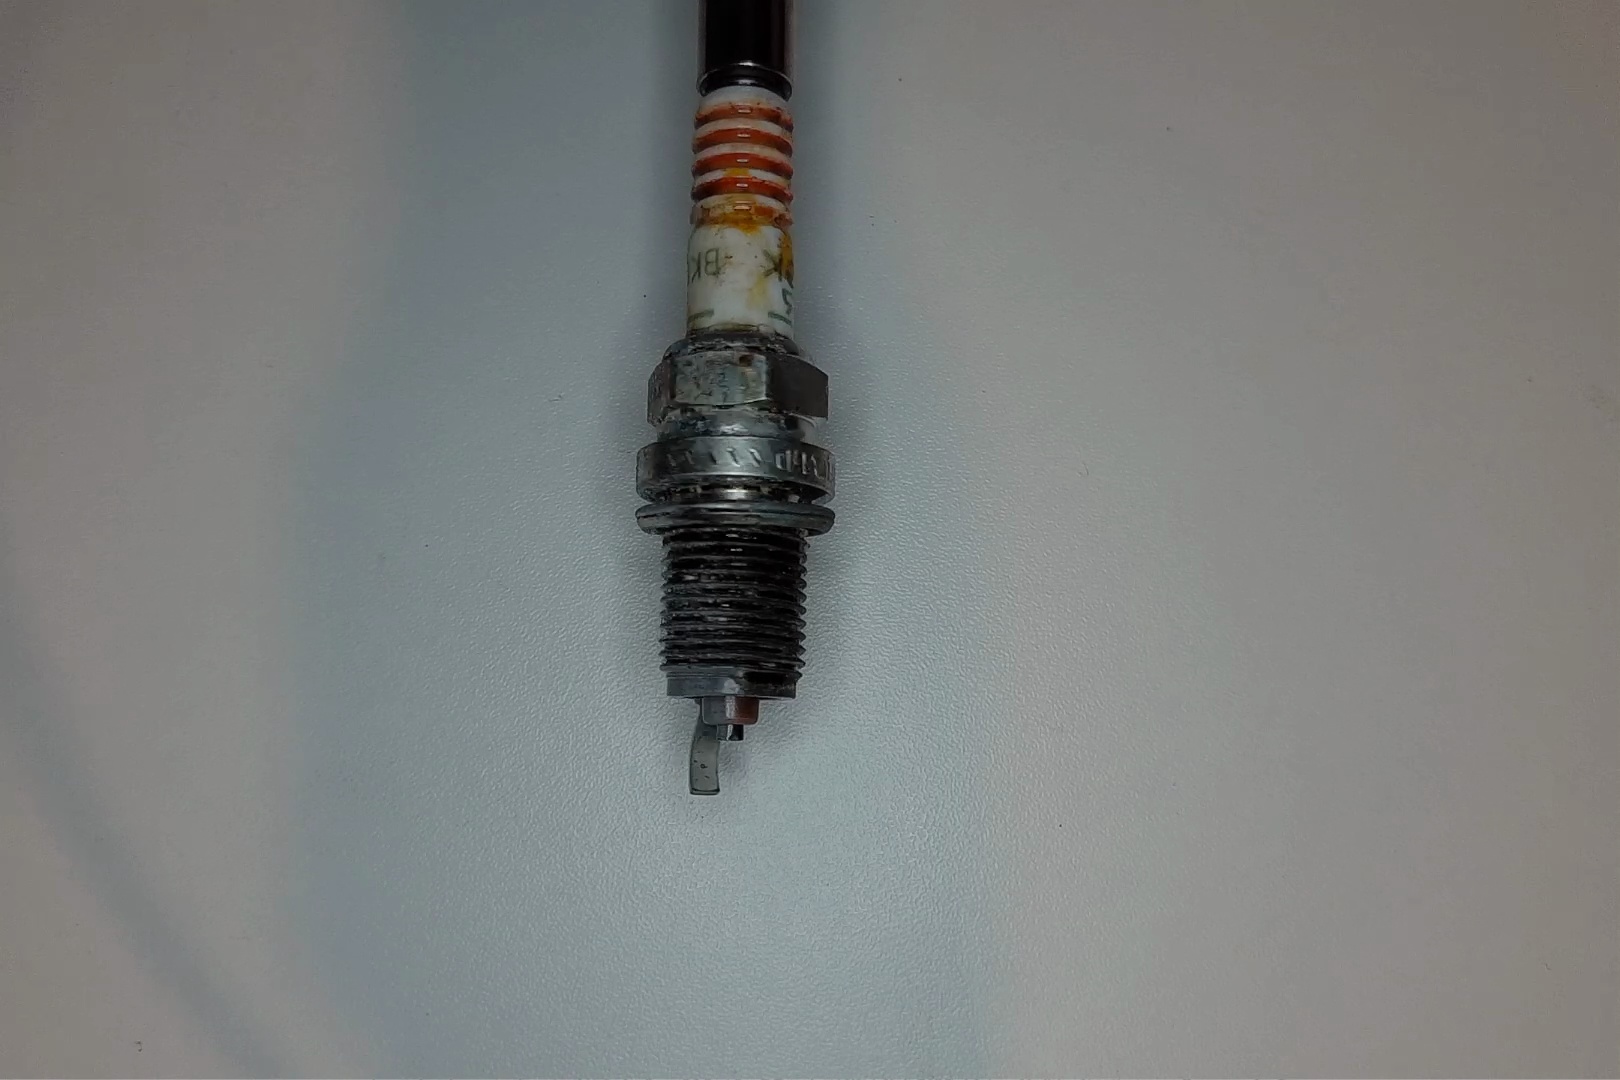
Label: anomaly